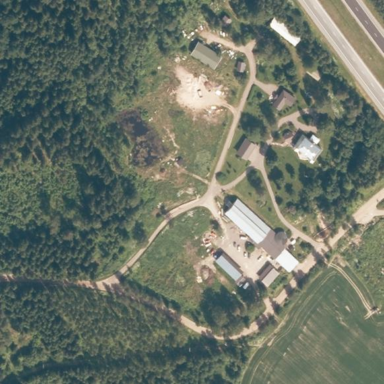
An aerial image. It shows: Farmyard area.